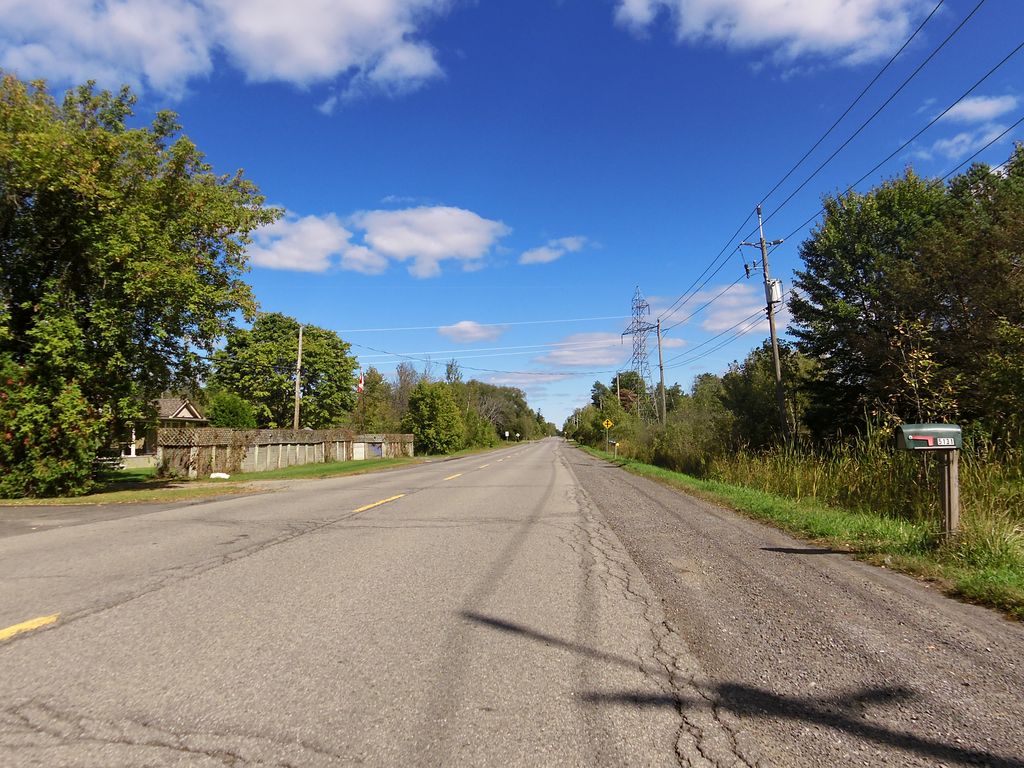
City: ottawa-gatineau